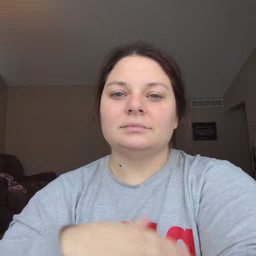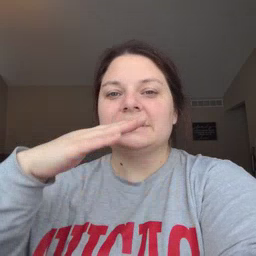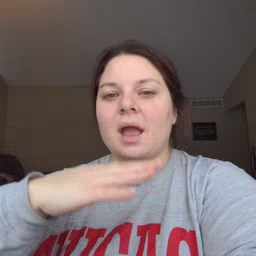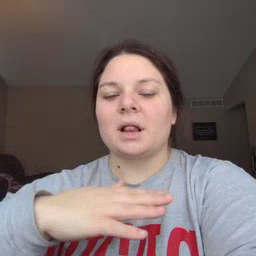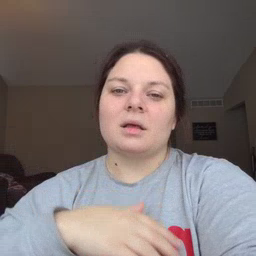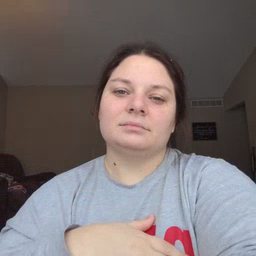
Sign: table